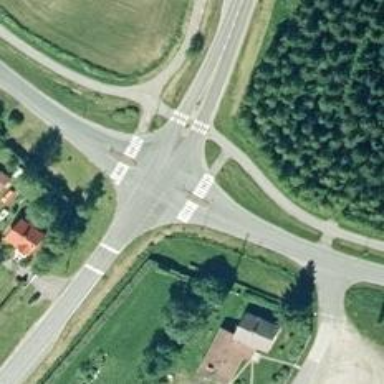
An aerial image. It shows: Asphalt cycleway with zebra crossing that includes crossing island.